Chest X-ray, AP view. Patient: 57 years old, sex F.
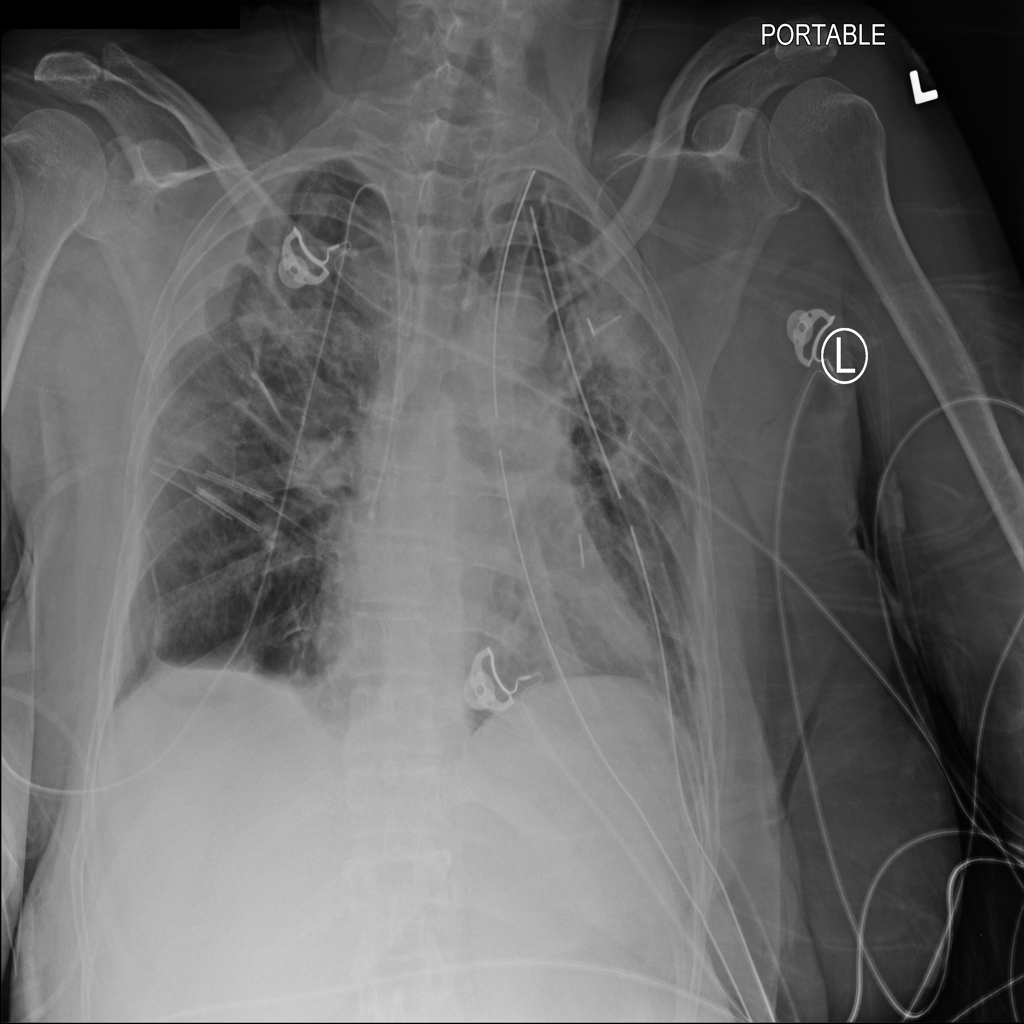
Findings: Pneumothorax